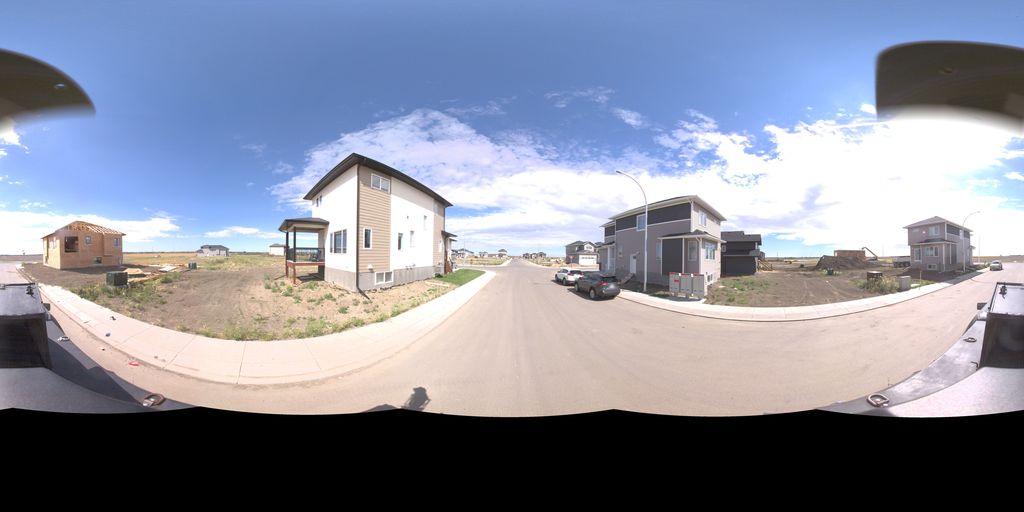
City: saskatoon